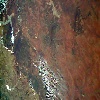
Label: land